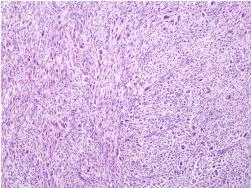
Hematoxylin and eosin and S-100 staining of the tumors of the thigh treated surgically in 1990 ,. Hematoxylin and eosin staining.
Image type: pathology (h&e)